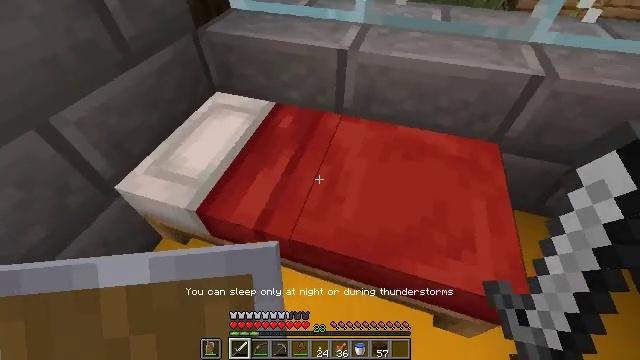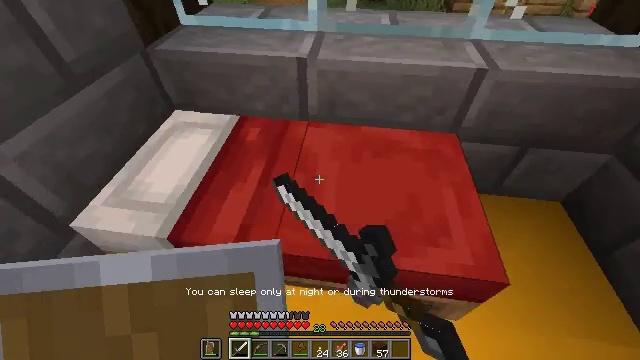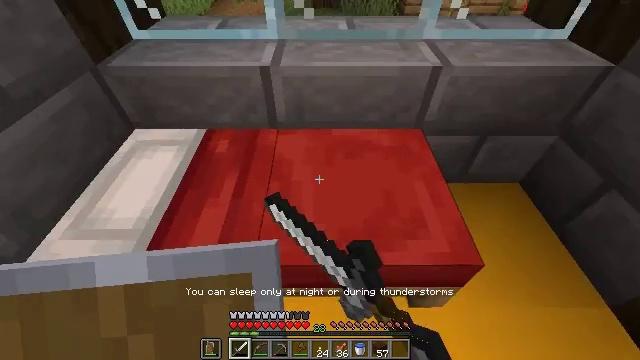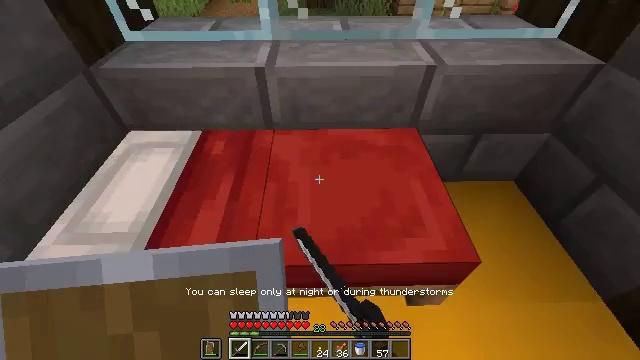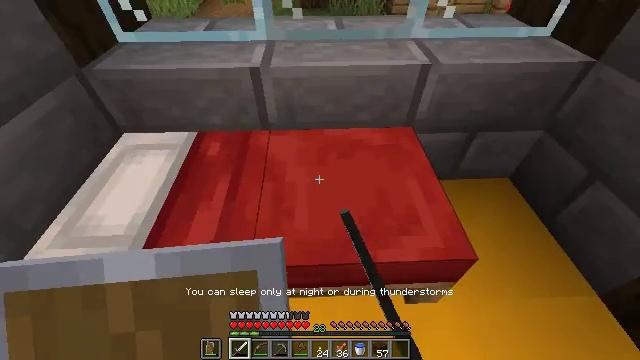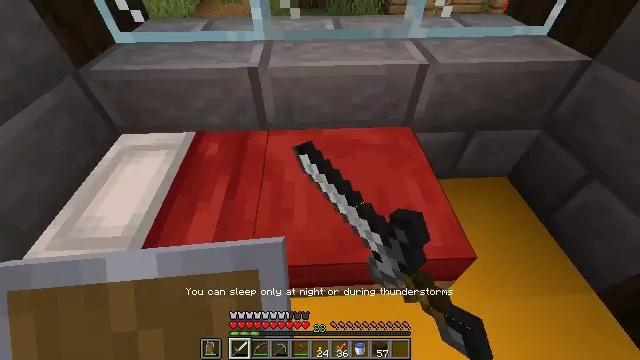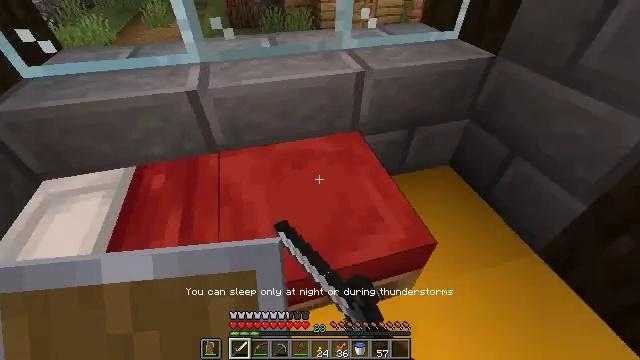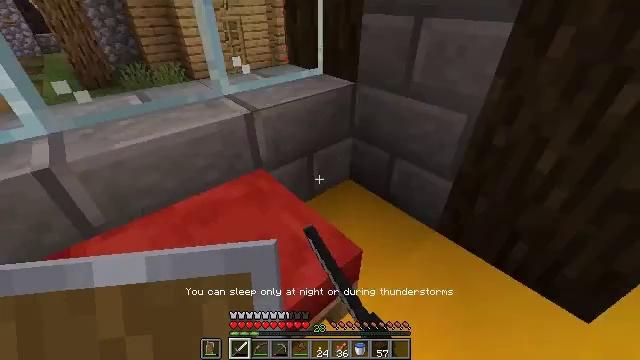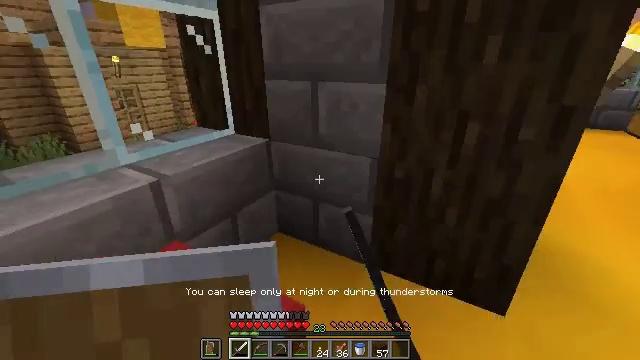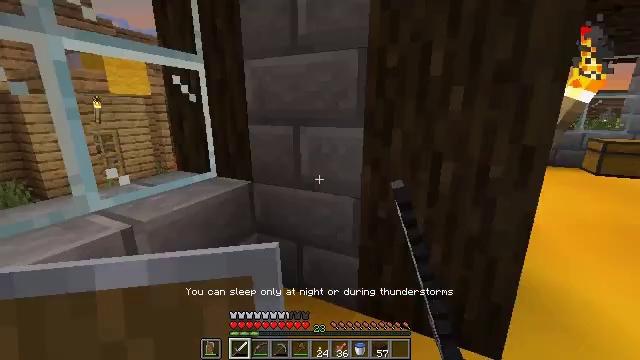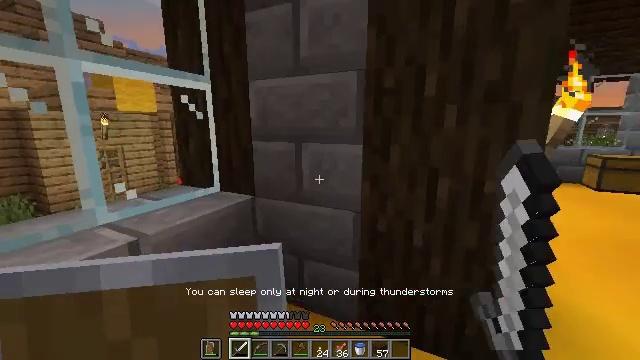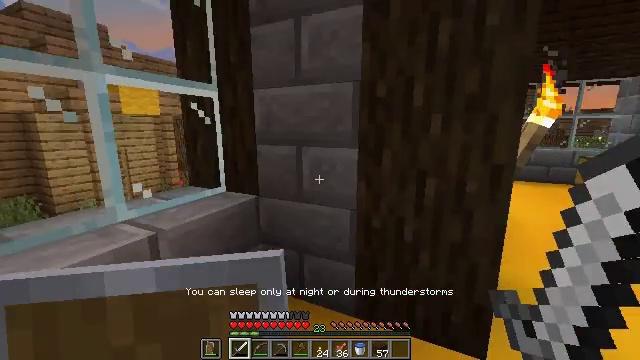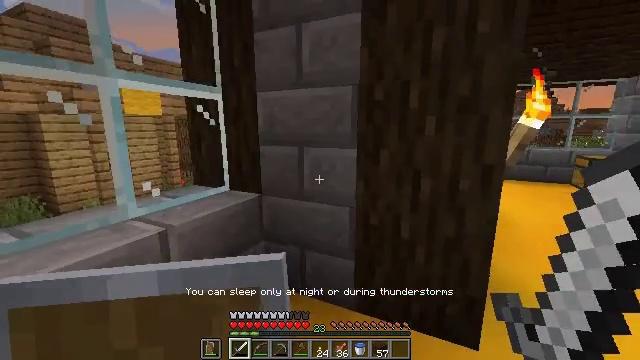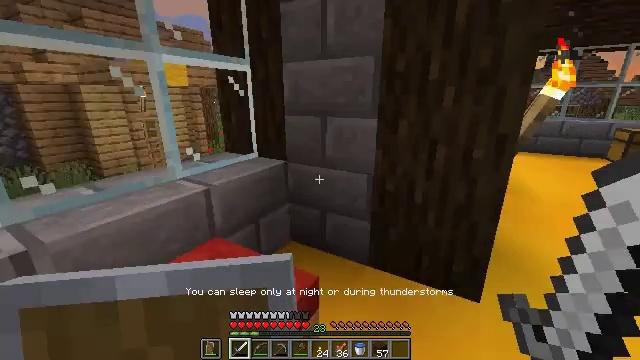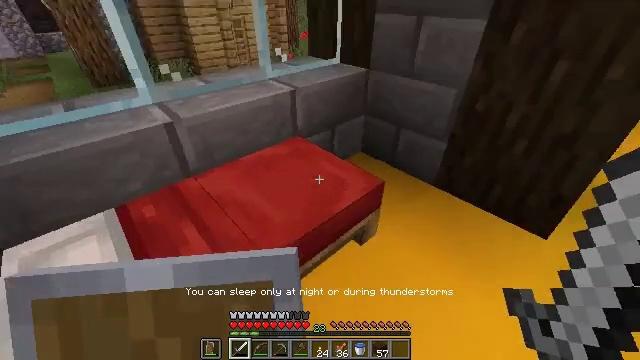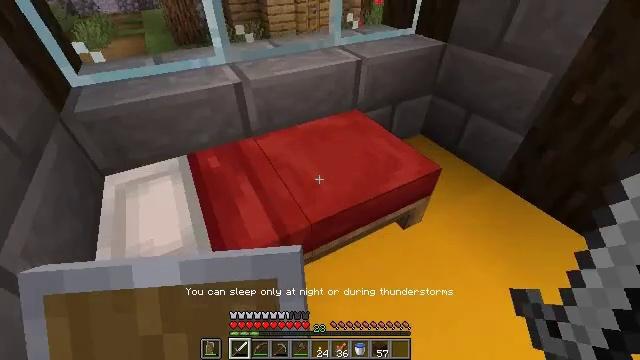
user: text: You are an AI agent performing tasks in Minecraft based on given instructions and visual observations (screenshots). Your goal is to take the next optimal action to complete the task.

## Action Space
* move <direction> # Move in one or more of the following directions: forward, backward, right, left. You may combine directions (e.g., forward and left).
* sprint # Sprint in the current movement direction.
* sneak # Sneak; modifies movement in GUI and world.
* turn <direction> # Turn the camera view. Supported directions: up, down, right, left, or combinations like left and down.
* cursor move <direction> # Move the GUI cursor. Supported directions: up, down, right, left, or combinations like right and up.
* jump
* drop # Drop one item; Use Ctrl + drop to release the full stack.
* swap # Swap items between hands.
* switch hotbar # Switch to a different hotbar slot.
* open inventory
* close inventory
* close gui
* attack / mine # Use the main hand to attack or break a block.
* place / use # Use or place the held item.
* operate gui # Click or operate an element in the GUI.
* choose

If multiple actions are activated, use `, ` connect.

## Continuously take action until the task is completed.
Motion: motion action
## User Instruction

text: Pick up the red bed for relocation.
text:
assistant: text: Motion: turn right and up
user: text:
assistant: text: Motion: turn right and up
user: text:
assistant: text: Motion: turn right
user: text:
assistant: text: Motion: turn right
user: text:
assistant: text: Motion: no_op
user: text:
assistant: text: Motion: turn right and up
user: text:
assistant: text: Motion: turn right and up
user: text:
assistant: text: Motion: turn right and up
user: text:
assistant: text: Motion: turn right and up
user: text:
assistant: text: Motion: move back, turn up
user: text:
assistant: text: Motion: move back
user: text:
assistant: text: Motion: move back
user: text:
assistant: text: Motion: move back, turn left and down
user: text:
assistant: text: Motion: turn left and down
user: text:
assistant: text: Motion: turn left and down
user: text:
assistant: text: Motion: attack / mine
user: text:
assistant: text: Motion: attack / mine
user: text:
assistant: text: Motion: attack / mine
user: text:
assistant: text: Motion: attack / mine
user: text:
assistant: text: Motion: turn left, attack / mine
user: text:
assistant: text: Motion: turn left, attack / mine
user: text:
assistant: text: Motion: attack / mine
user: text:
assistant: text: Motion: attack / mine
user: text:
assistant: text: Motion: attack / mine
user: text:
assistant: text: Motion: attack / mine
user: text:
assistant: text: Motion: attack / mine
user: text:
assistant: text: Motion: attack / mine